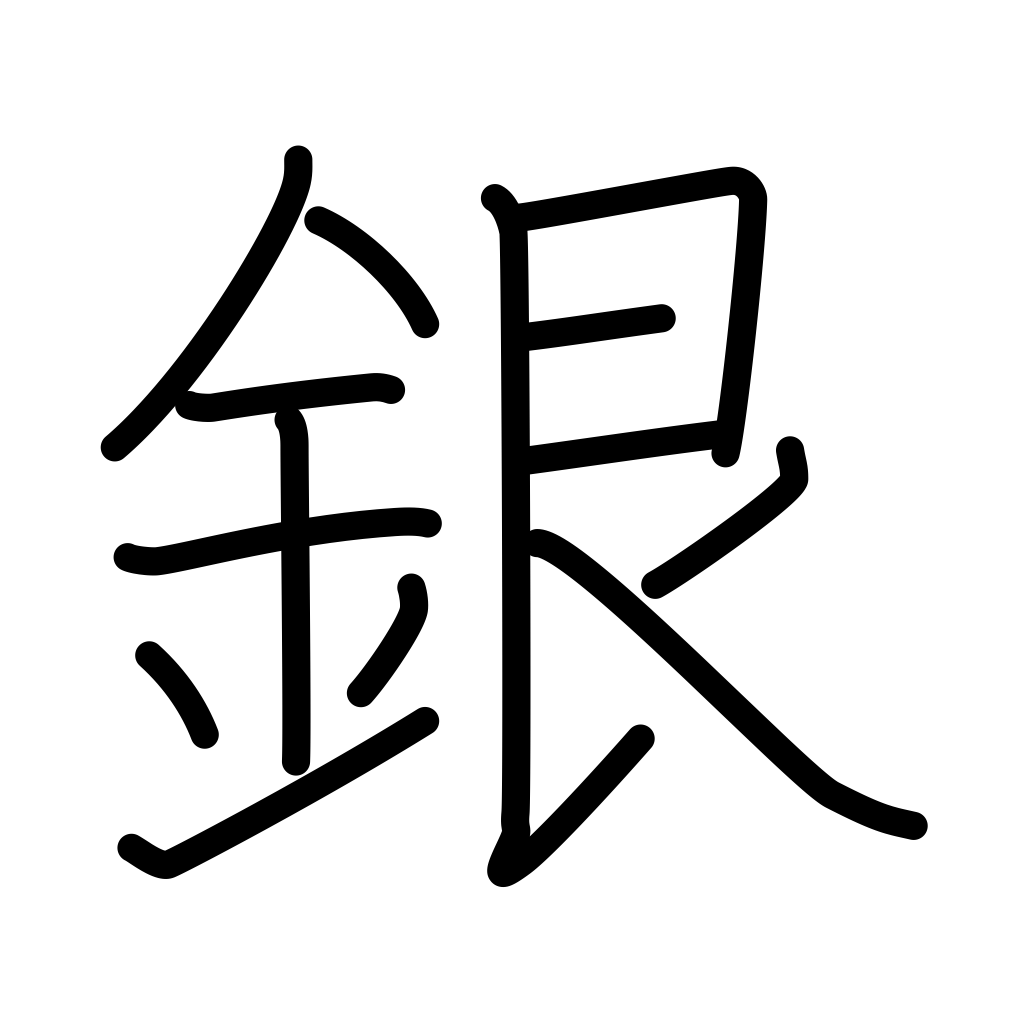
Meaning: silver